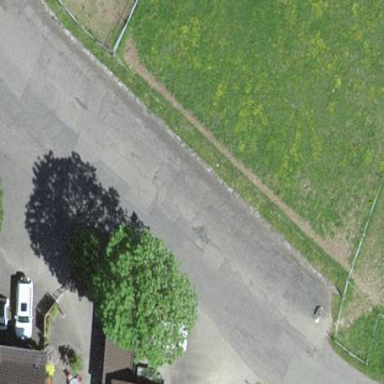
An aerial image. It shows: Gravel street-side parking area.